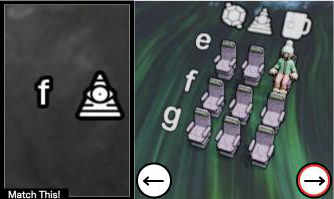
Task: seats
Answer: no